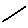
Label: line